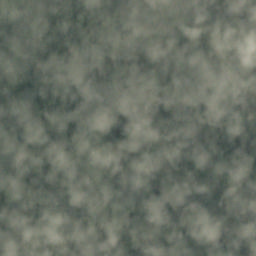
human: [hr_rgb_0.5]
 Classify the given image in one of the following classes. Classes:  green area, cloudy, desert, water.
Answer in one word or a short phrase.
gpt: cloudy